Question: I have following row in my html:
'''
...
<div class="jp-container jspScrollable" id="scrollbarY" style="height: 274px; overflow: hidden; padding: 0px;" tabindex="0">
...
'''
in browser console I write following:
'''
$('.jp-container.jspScrollable').height()
'''
result:
'''
410
'''
But expected result 274.
in browser console I write following:
'''
$('.jp-container.jspScrollable')
'''
result:
'''
...
<div class="jp-container jspScrollable" id="scrollbarY" style="height: 274px; overflow: hidden; padding: 0px;" tabindex="0">
...
'''
How to get 274 in browser console?
## update
debugger shows following values for similar situation:

At this situation I want to get 105.
I have found following css:
'''
#scrollbarY,
#scrollbarY1 {
height: auto;
min-height: 410px;
clear: both;
overflow: hidden
}
'''
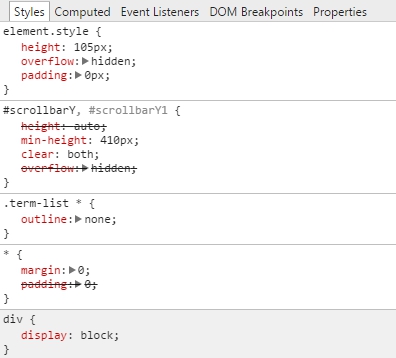
Answer: Try this:
'''
var elem = document.getElementById('scrollbarY')
alert(elem.style.height.slice(0, -2));
'''
## Fiddle